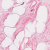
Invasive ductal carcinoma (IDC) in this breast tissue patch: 0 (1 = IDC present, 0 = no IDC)